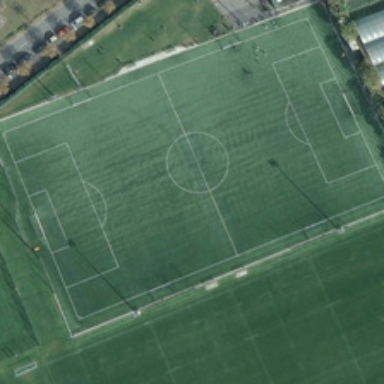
A green football field is near a building and a road .